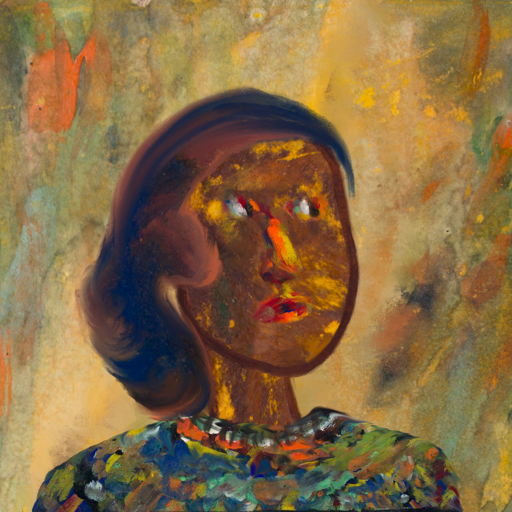
Background: Comrade, Head And Neck Side: Comrade, Face Side: An_Impression, Bust: An_Impression, Hair Side: Mother_And_Son_Son, Head Accessory: Blank, Second Necklace: Blank, Necklace: In_The_Sun, Baby: Blank